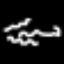
Label: squiggle